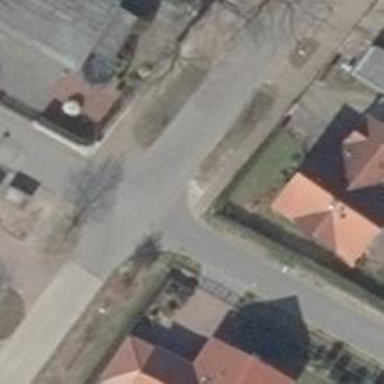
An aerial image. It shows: Residential road with asphalt surface. There is sidewalk on the left side.